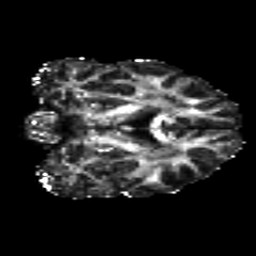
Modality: FA
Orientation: coronal
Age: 18
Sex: male
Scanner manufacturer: siemens
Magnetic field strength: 3 T
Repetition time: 8.8 s
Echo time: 0.085 s